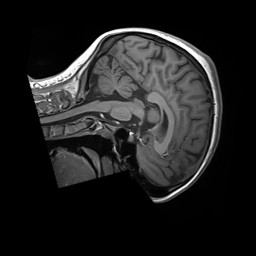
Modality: T1w
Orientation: sagittal
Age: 23
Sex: female
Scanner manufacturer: siemens
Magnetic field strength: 3 T
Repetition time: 1.8 s
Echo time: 0.00232 s